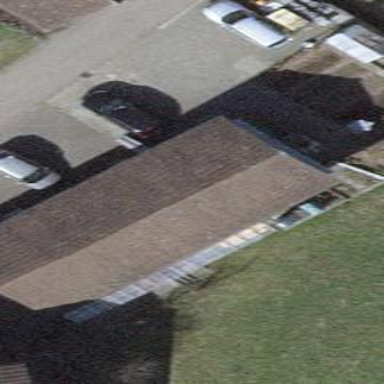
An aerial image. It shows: Group of garages.